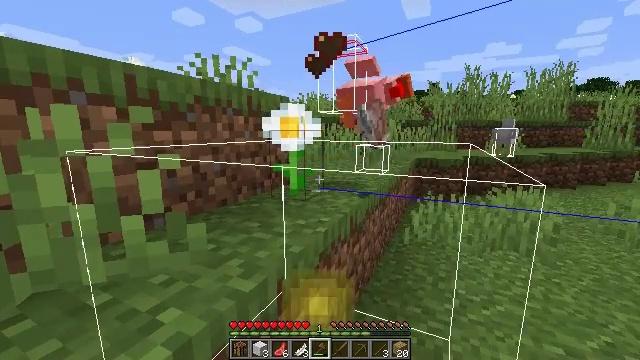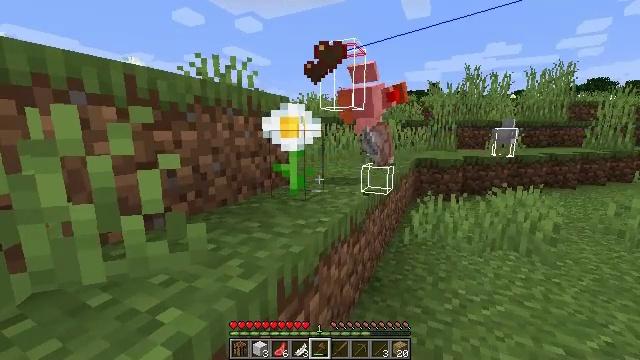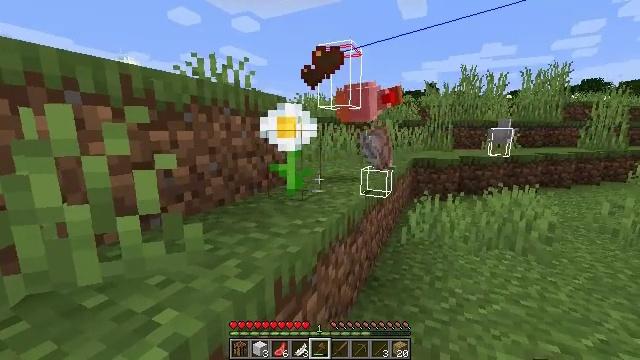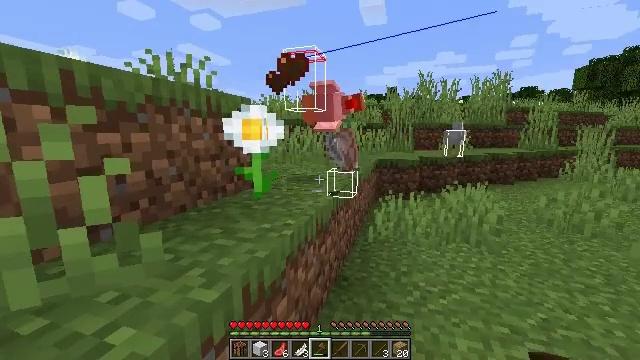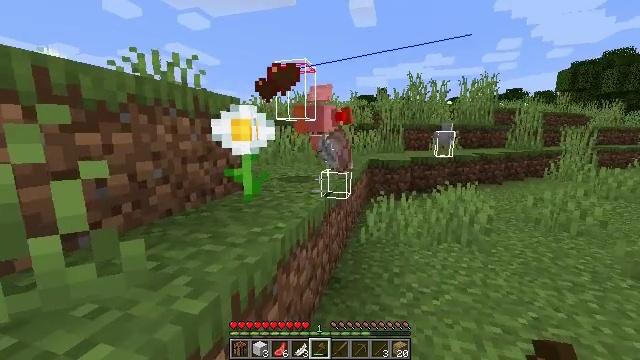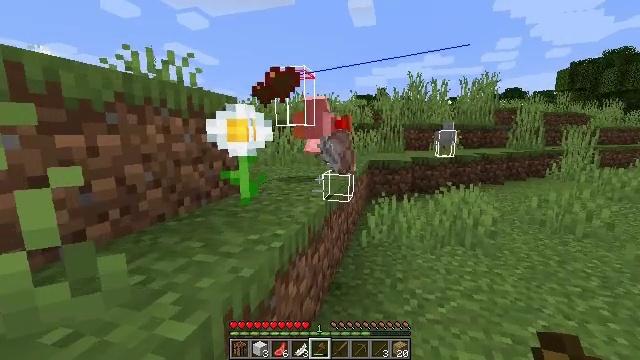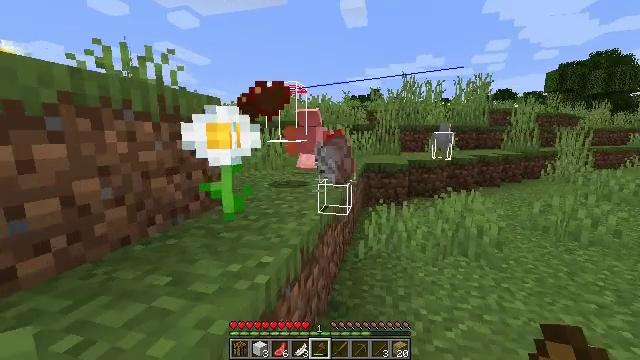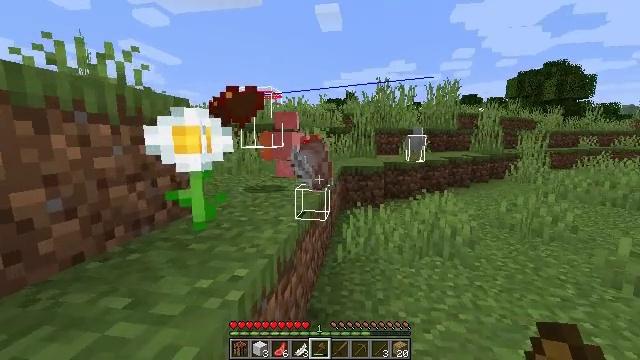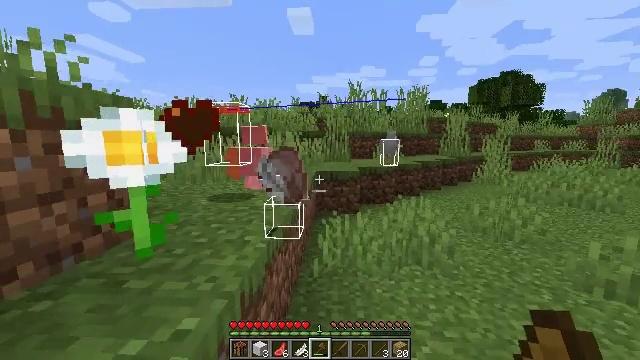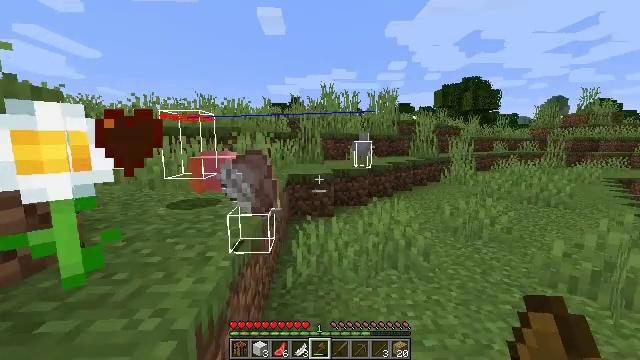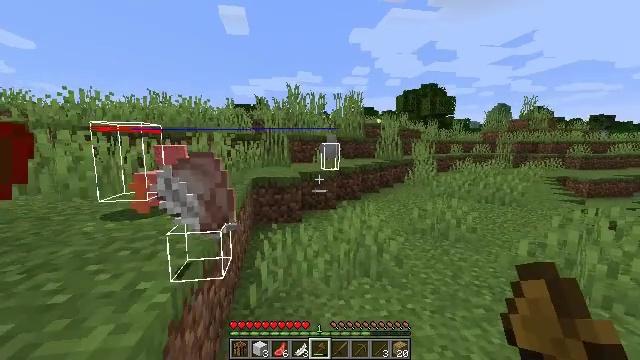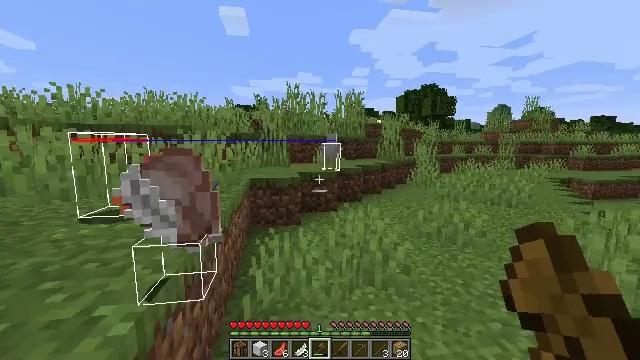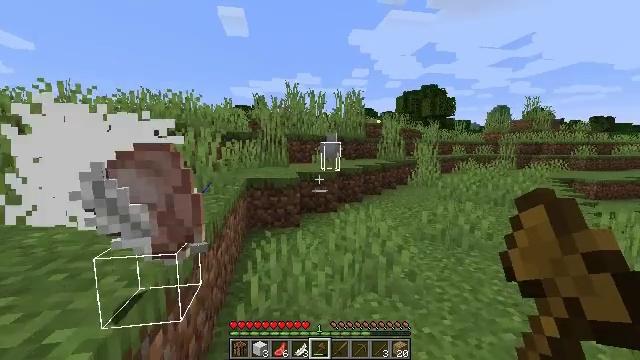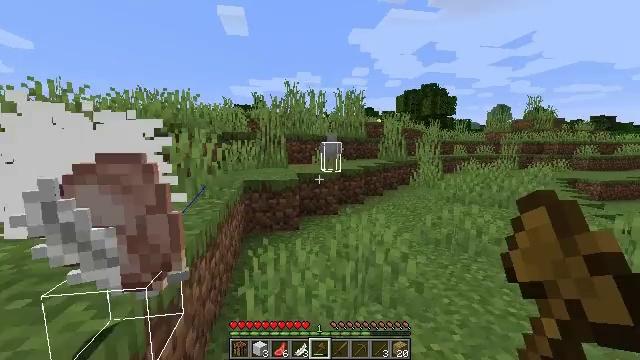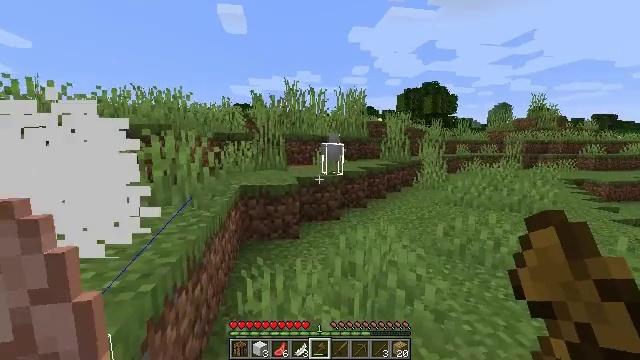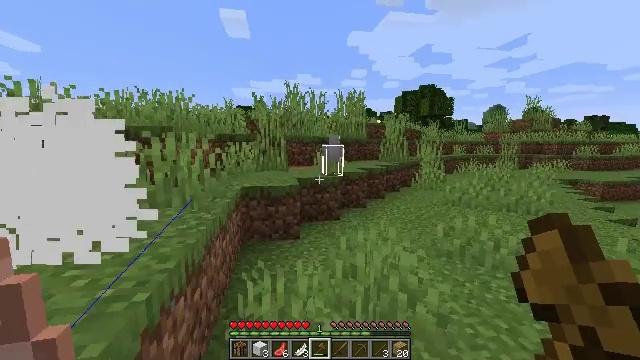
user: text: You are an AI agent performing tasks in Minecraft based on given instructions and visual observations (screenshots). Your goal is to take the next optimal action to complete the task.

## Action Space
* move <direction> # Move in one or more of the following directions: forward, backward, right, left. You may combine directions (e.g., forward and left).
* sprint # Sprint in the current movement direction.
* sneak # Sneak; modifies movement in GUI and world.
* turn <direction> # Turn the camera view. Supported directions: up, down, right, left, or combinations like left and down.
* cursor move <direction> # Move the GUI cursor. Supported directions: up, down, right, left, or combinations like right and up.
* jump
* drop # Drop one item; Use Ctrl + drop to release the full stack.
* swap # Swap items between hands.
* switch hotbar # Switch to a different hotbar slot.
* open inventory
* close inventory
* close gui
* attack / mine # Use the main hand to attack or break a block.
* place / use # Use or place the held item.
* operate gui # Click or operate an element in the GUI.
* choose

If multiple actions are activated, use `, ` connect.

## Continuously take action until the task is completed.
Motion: motion action
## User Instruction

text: Combat the chicken.
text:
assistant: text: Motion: no_op
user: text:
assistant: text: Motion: no_op
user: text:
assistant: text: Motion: turn right
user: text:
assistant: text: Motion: move forward, turn right
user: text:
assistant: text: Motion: move forward
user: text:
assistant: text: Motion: move forward, turn right
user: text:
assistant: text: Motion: move forward, turn right
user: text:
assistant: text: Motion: move forward, turn right
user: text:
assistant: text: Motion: move forward, turn right
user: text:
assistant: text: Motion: move forward, turn right
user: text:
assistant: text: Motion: move forward
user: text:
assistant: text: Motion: move forward
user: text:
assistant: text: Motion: move forward
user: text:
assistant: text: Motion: move forward, sprint
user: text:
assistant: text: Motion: move forward, sprint
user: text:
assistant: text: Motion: move forward, sprint
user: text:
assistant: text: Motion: move forward, sprint
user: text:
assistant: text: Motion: move forward, sprint
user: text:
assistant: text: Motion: move forward, sprint
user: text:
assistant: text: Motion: move forward, sprint
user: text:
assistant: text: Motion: move forward, sprint
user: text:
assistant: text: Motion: move forward, sprint, turn right
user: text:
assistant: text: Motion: move forward, sprint
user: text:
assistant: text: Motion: move forward, sprint, turn right
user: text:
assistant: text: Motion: move forward, turn right
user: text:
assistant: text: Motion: turn right
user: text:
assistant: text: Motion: no_op
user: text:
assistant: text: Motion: no_op
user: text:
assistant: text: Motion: no_op
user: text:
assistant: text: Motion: no_op